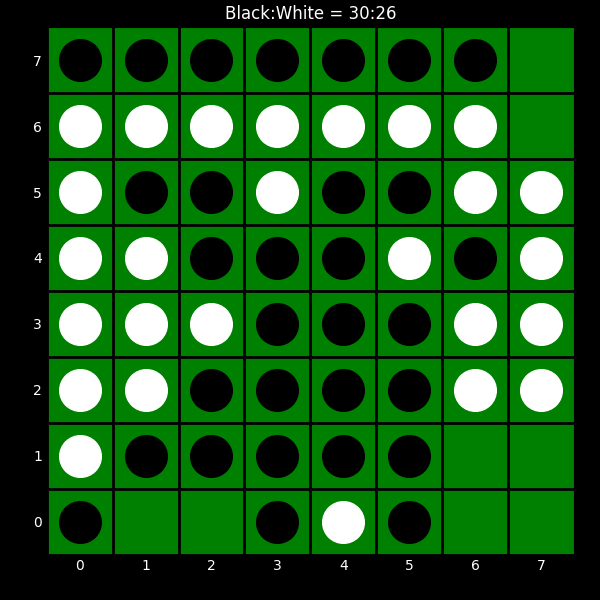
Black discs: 30
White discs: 26